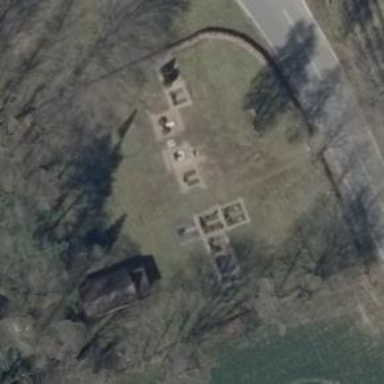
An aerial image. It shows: Cemetery.